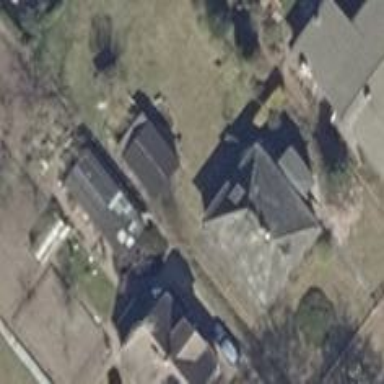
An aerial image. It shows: House with hipped roof.